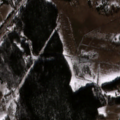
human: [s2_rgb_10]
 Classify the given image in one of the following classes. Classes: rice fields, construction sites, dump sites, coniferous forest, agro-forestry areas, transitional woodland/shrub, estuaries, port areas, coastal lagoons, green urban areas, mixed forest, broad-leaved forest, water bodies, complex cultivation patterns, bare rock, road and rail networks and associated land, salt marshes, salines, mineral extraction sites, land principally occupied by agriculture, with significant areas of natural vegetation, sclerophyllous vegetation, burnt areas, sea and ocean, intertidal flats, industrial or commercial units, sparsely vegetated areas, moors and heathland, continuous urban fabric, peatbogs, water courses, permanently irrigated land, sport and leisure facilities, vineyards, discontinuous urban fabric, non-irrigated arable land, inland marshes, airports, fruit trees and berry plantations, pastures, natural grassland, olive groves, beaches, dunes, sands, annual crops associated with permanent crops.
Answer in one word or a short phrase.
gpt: pastures, complex cultivation patterns, land principally occupied by agriculture, with significant areas of natural vegetation, coniferous forest, mixed forest